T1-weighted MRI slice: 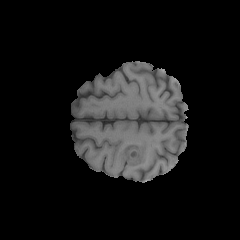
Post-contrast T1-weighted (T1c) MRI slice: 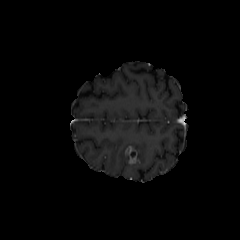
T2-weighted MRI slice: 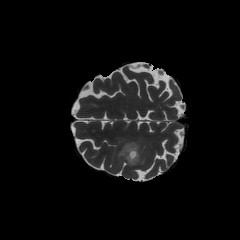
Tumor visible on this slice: yes